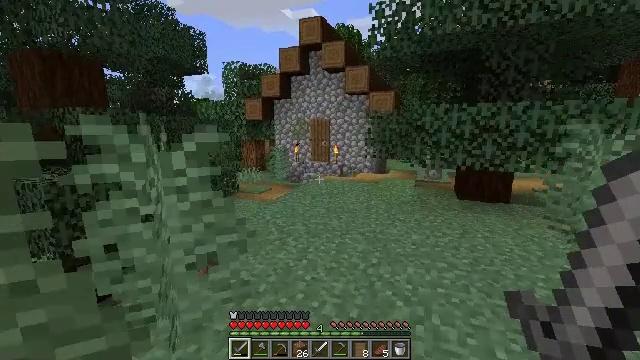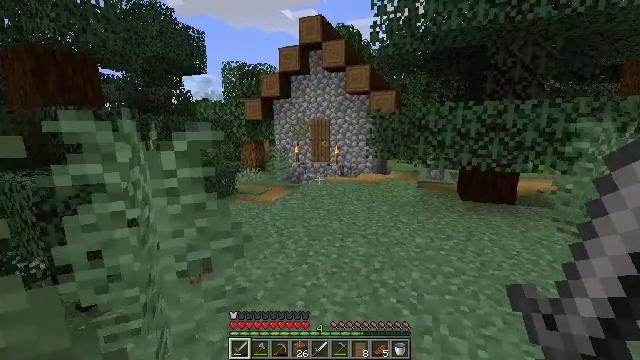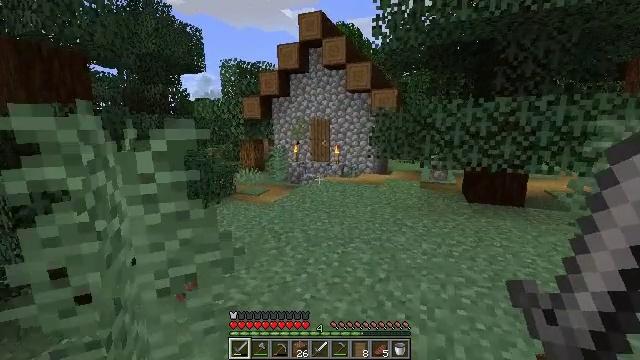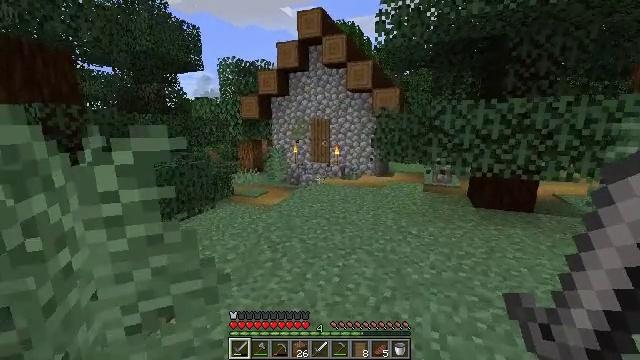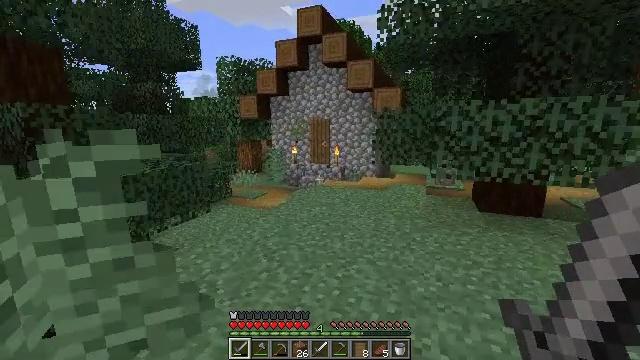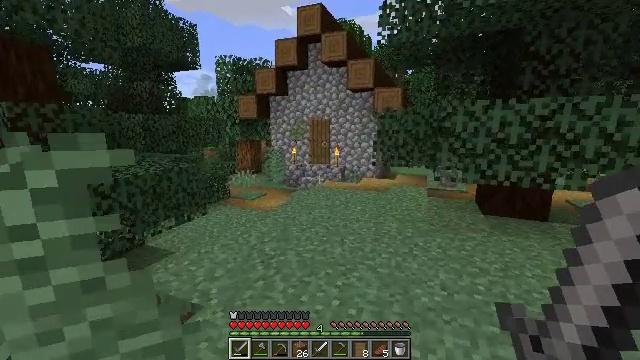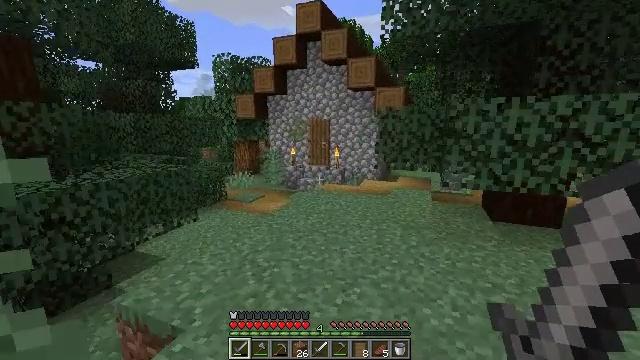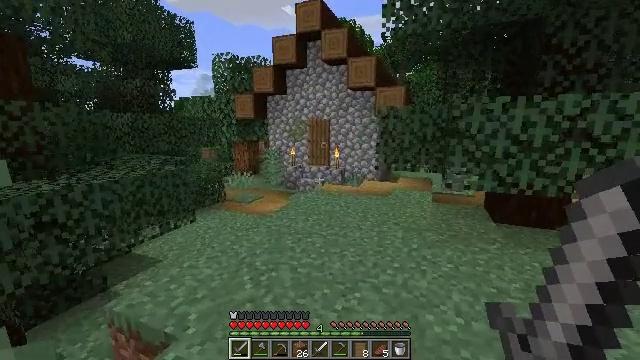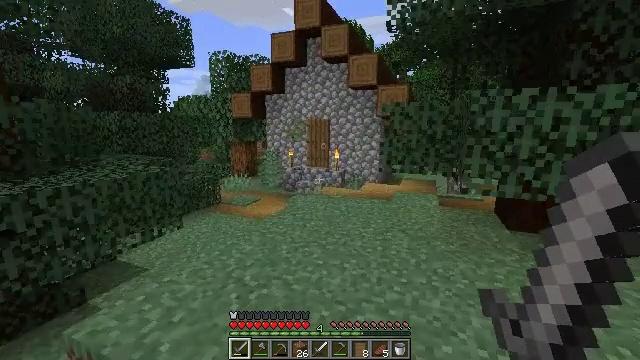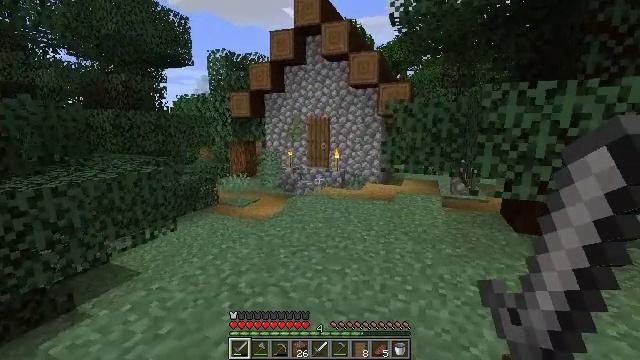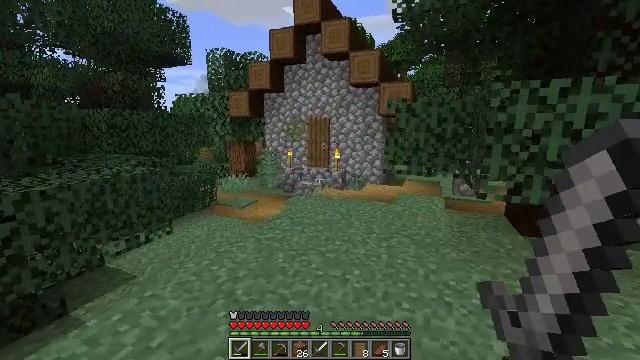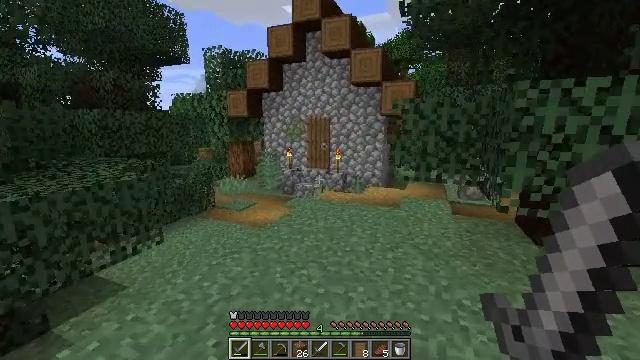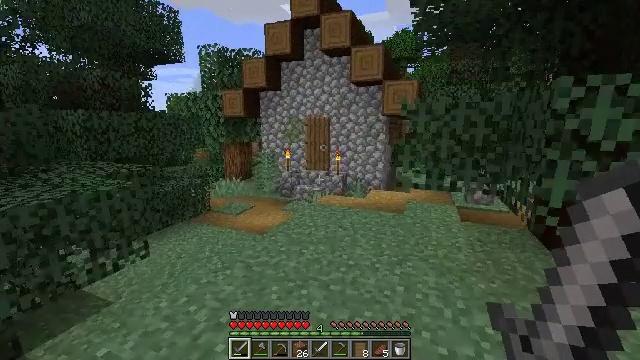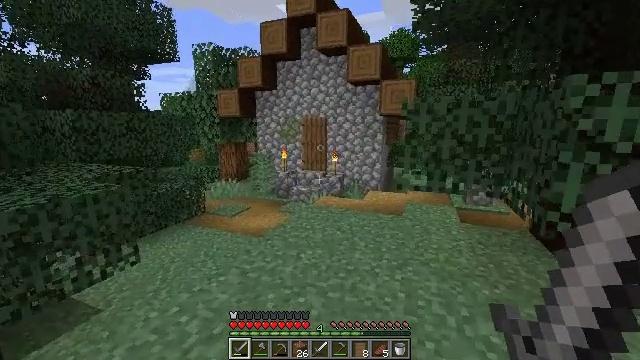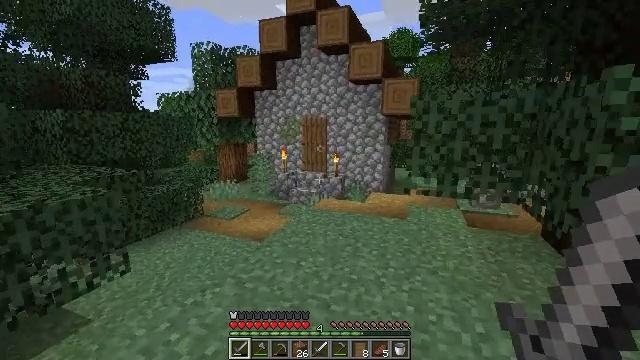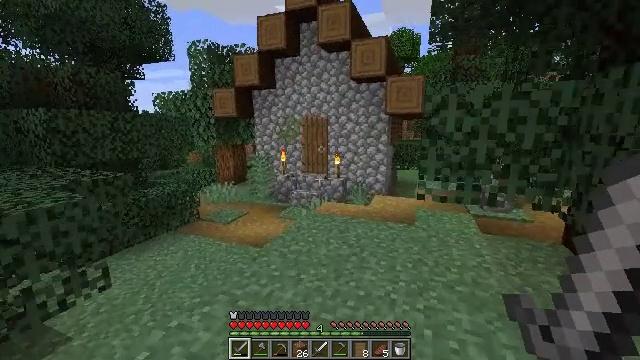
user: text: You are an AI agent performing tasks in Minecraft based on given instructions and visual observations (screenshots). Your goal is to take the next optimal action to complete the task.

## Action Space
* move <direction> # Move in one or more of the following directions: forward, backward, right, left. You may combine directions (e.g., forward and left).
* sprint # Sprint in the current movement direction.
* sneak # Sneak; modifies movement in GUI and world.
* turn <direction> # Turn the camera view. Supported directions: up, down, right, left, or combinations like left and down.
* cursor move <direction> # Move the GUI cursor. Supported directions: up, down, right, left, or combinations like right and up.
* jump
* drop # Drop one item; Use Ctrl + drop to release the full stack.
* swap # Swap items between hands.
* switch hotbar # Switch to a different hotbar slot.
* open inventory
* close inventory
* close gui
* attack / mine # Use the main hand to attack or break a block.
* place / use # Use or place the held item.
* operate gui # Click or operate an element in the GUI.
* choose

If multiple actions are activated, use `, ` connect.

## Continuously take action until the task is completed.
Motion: motion action
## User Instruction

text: Collect the spruce door for reuse.
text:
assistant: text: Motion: move forward
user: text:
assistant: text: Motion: move forward
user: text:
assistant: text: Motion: move forward
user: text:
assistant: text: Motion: move forward
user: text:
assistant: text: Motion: move forward
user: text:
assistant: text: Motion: move forward
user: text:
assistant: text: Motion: move forward
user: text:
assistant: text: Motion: move forward
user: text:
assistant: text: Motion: move forward
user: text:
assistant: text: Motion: move forward
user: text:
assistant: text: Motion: move forward
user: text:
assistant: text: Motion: move forward
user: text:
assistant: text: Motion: move forward
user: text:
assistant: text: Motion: move forward
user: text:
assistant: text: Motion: move forward
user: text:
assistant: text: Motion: move forward
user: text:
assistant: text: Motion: move forward
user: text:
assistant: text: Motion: move forward
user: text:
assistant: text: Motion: move forward
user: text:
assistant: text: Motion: move forward
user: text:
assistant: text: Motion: move forward
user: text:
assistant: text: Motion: move forward
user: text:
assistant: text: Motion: move forward
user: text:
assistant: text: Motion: move forward
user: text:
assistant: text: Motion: move forward
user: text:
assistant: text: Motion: move forward
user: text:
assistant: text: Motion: move forward
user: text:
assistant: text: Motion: move forward
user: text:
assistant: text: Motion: move forward
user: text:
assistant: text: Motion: move forward